Interaction volume radius: 5 \u00c5
Interaction volume height: 15 \u00c5
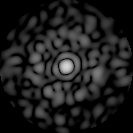
Disorder parameter: 0.8433